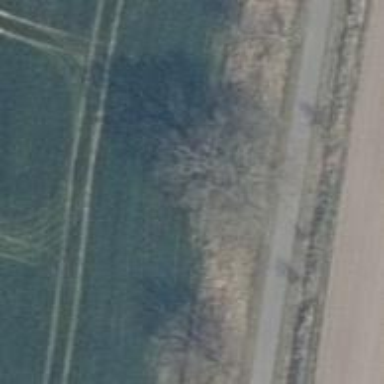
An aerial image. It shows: Deciduous broadleaved tree.